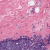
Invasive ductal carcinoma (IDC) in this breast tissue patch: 0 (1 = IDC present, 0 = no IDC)